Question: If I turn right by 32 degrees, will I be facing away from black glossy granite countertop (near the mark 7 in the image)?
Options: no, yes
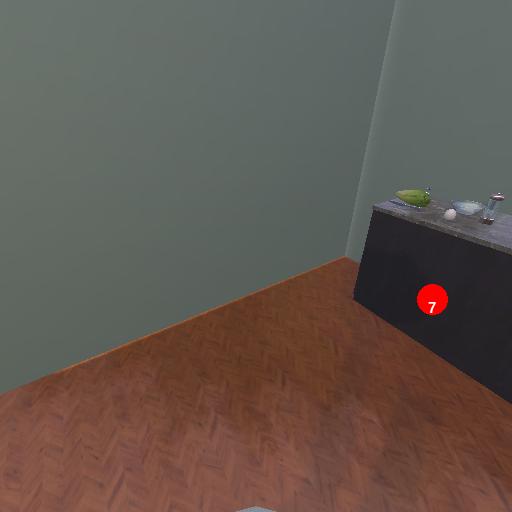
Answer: no